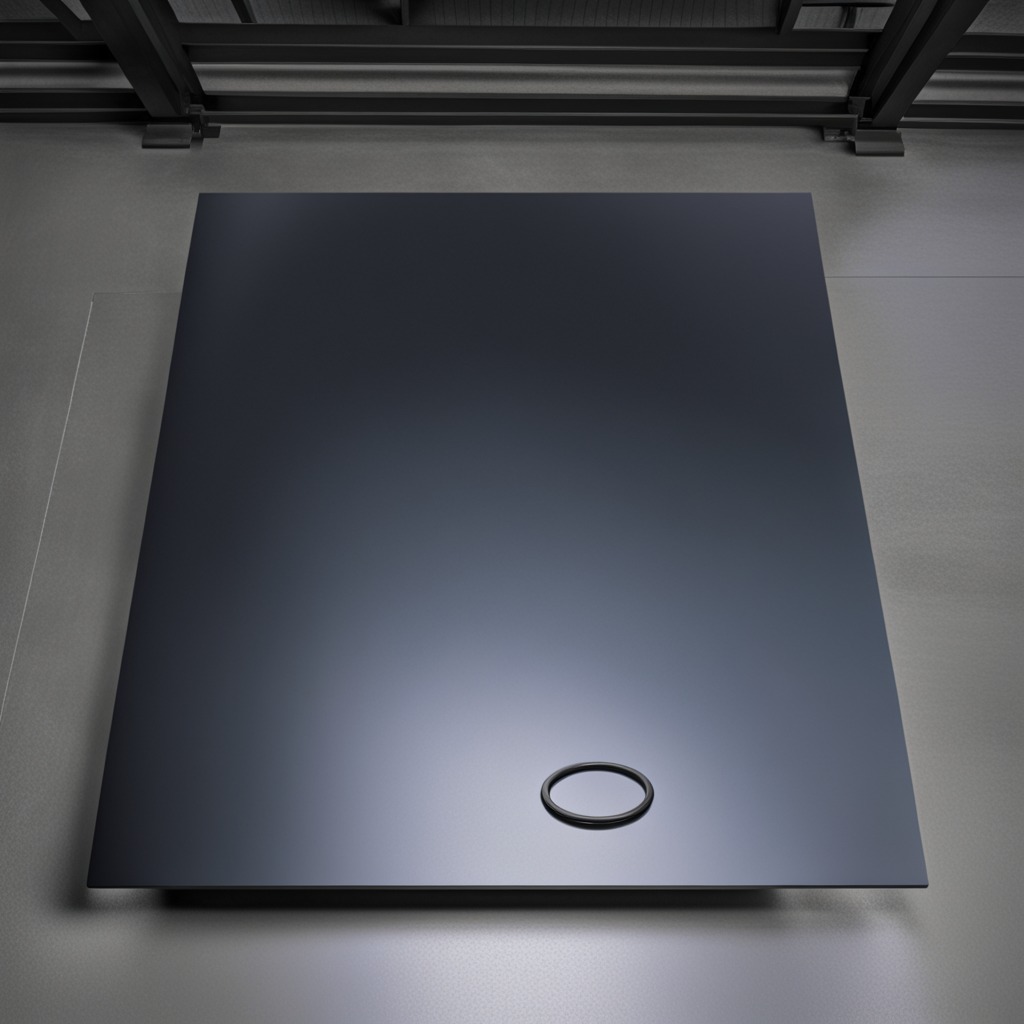
A rubber O-ring lying on a clean empty table in a basement in the evening soft directional lighting on the tabletop realistic grain studio-quality clarity centered framing